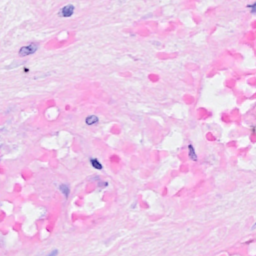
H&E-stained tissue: Breast